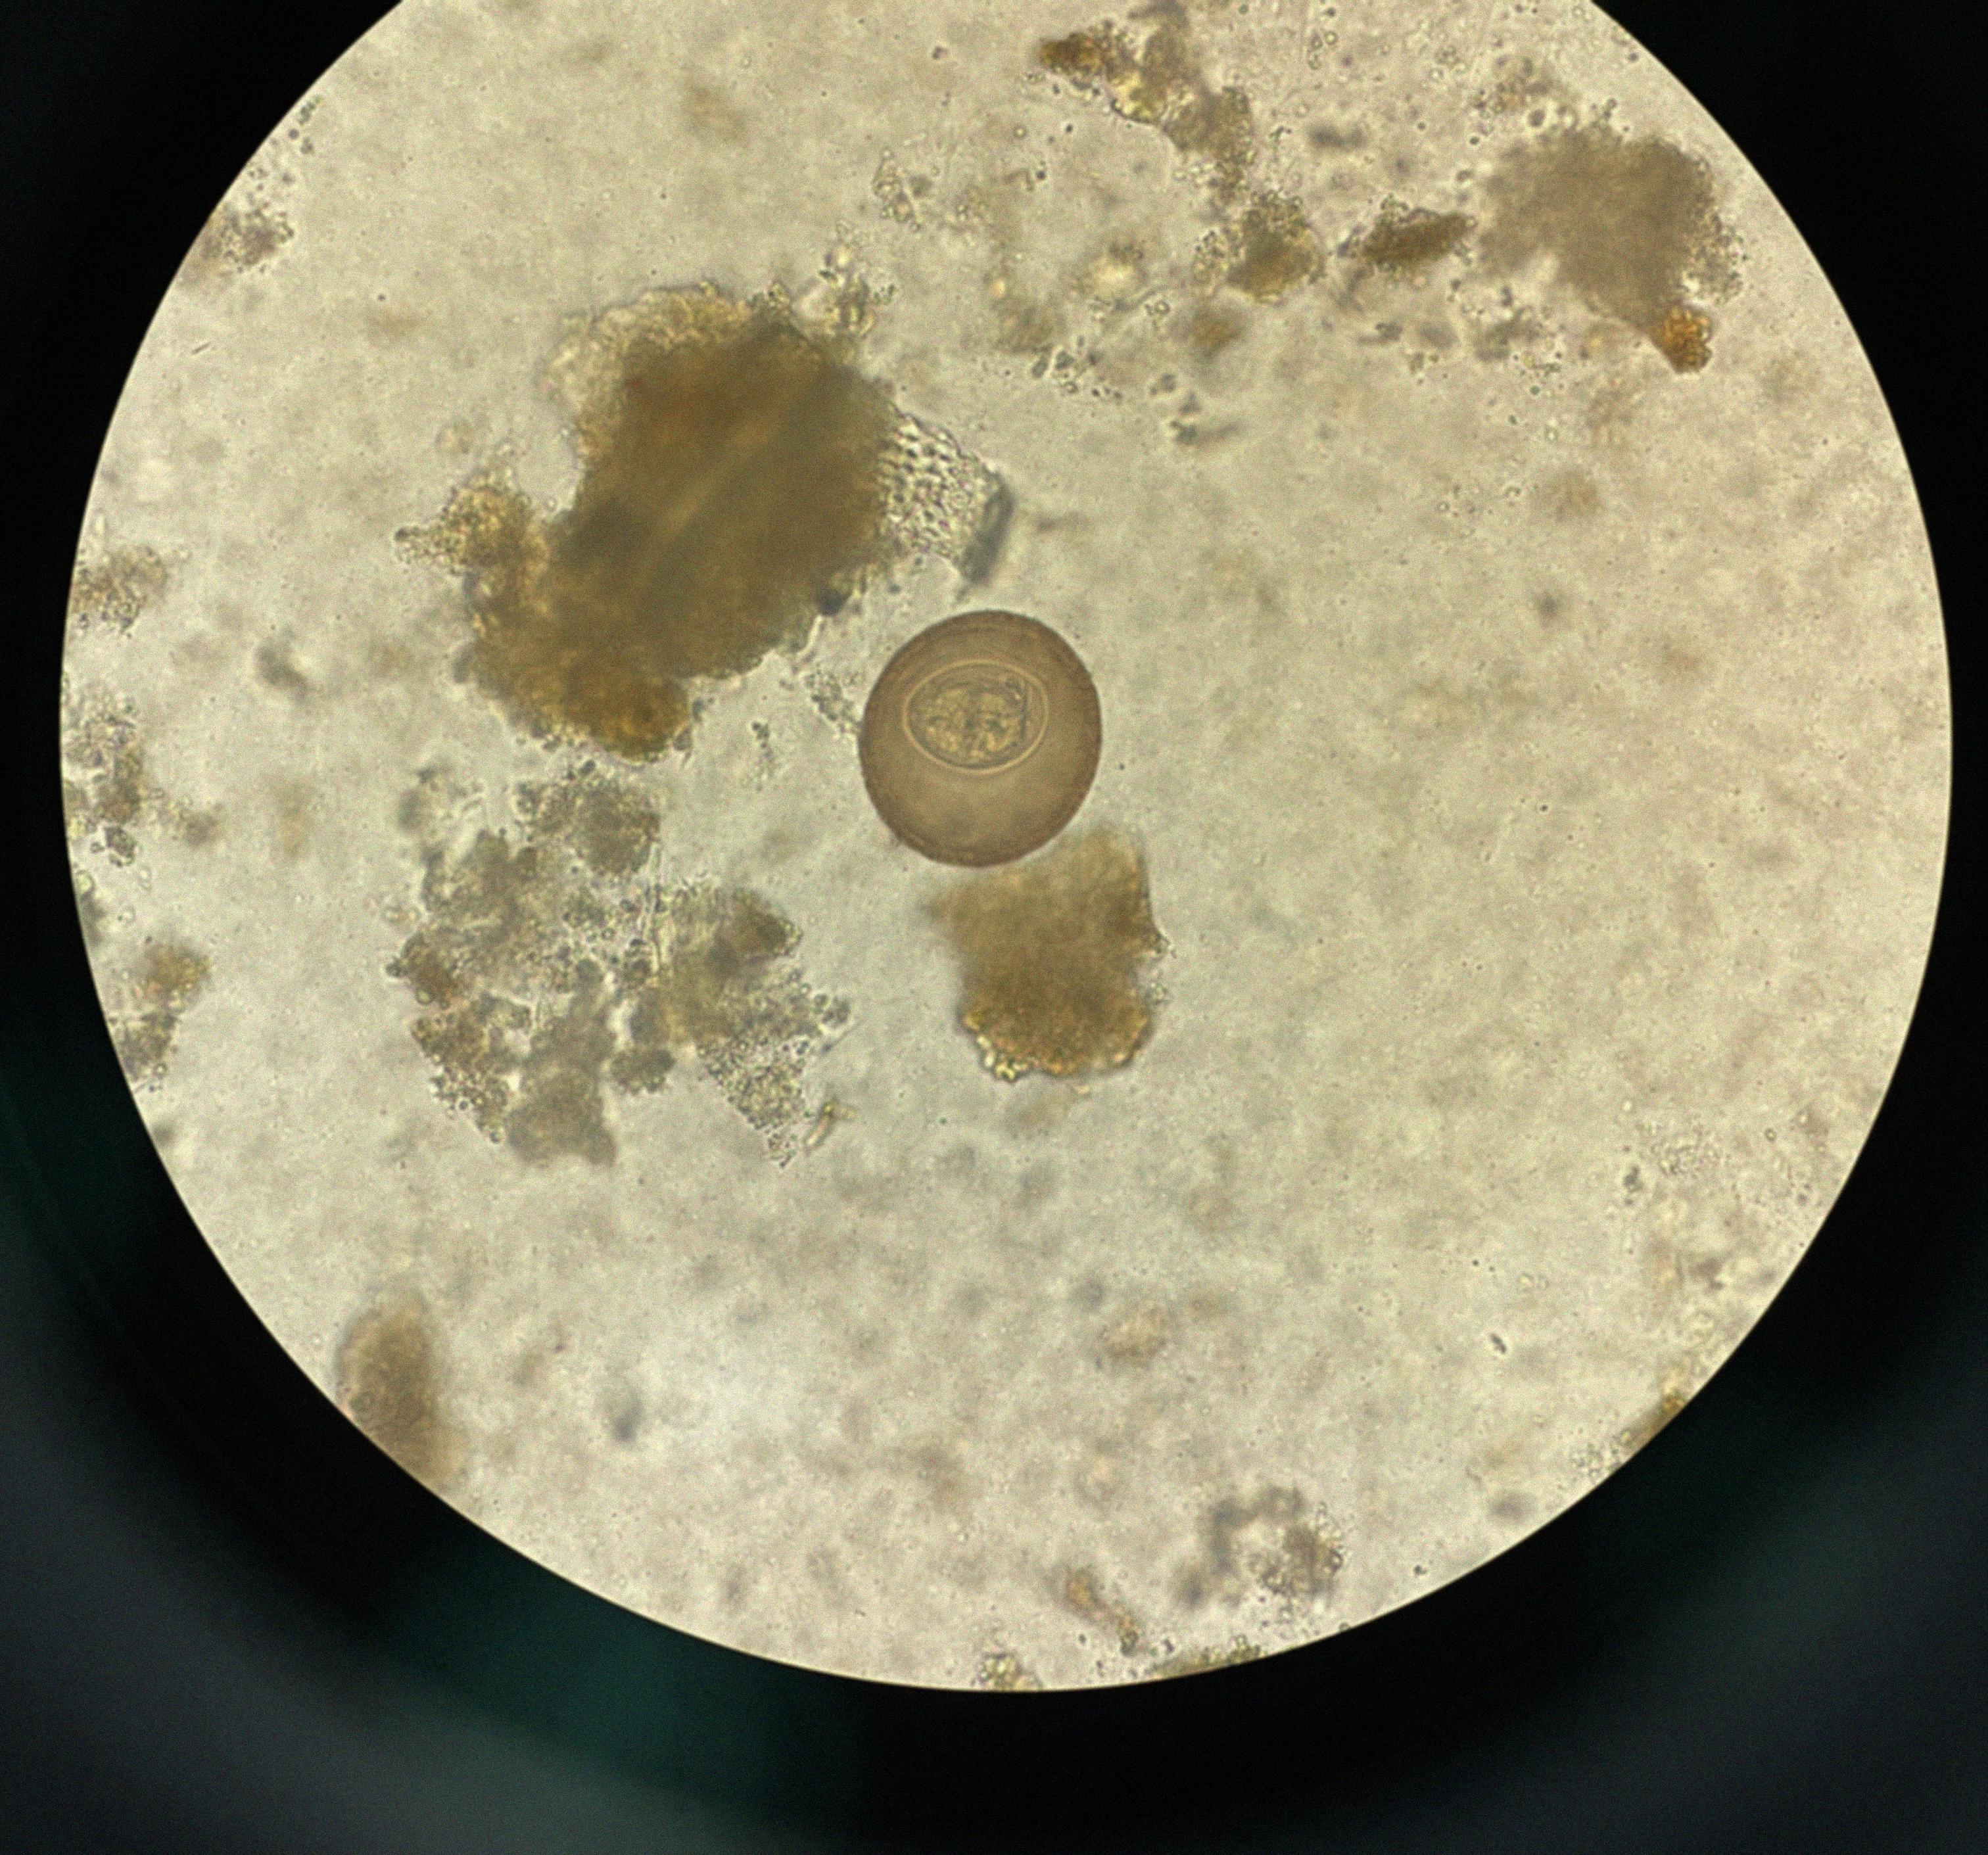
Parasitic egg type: Hymenolepis diminuta